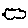
Label: cloud